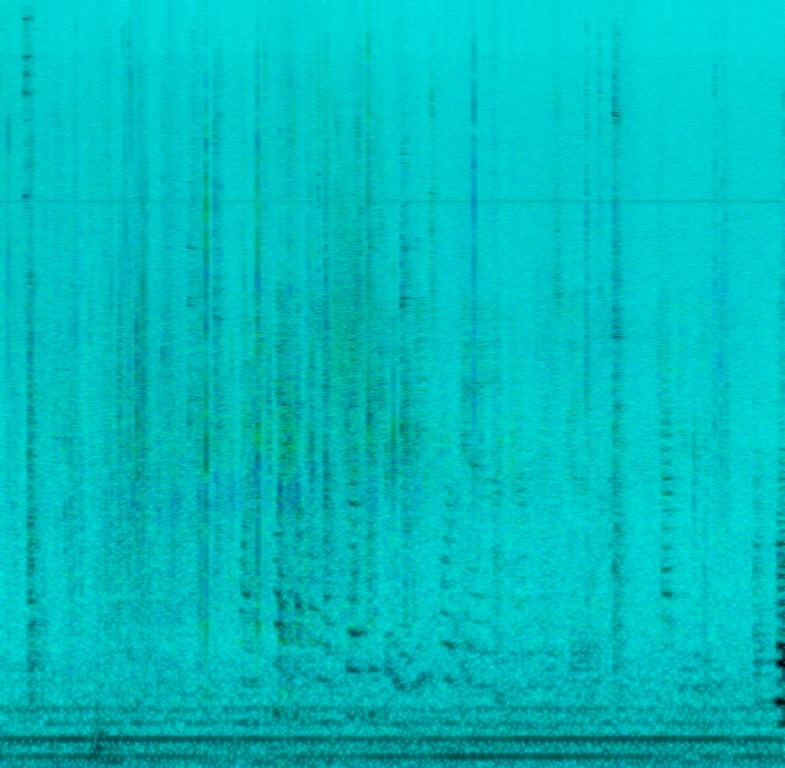
The low quality recording features a musician practicing bassoon scale. In the background, there is a muffled male vocal. The recording is mono and noisy.